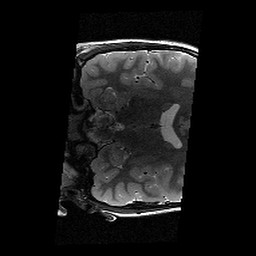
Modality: T2w
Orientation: coronal
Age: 10
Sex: male
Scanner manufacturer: siemens
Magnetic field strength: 3 T
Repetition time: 9.23 s
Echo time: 0.067 s